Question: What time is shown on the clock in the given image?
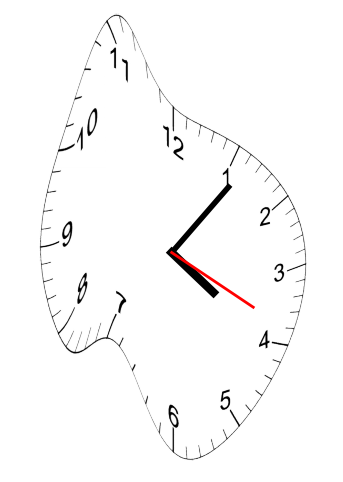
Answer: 04:06:19